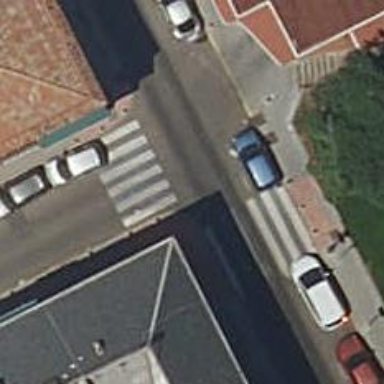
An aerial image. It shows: Uncontrolled road crossing.